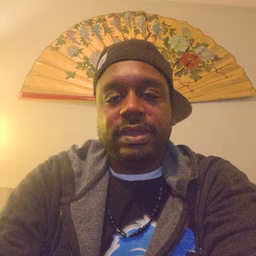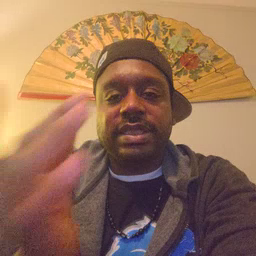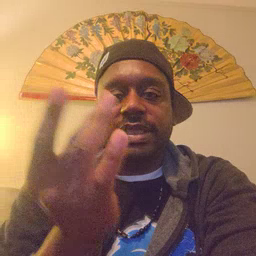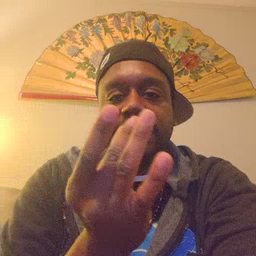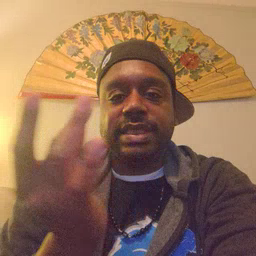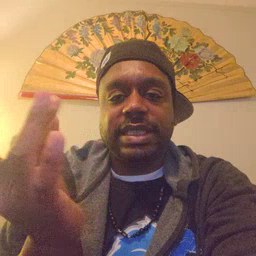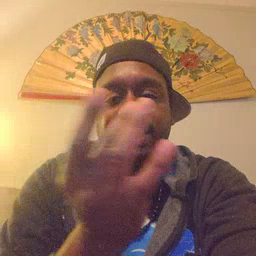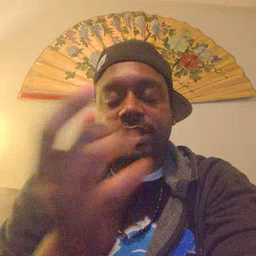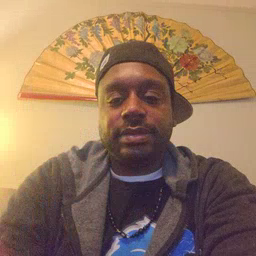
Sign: sticky